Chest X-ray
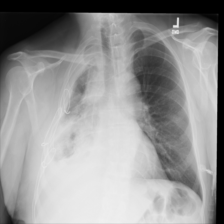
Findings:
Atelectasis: negative
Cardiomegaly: negative
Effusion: negative
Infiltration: positive
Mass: negative
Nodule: negative
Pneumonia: negative
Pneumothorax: negative
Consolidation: negative
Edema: negative
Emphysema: negative
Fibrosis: negative
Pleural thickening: positive
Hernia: negative